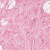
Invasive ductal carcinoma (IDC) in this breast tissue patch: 0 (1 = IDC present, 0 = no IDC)